Field crop: maize
Growth stage: 2
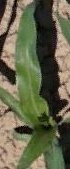
Species: maize